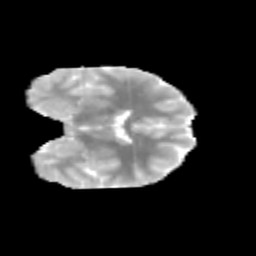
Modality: MD
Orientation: coronal
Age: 9
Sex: female
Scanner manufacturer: siemens
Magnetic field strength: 3 T
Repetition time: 3.8 s
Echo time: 0.07 s